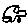
Label: car